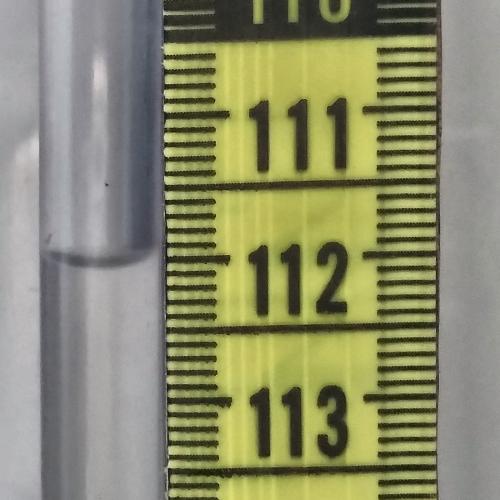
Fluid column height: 112.0 cm